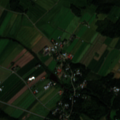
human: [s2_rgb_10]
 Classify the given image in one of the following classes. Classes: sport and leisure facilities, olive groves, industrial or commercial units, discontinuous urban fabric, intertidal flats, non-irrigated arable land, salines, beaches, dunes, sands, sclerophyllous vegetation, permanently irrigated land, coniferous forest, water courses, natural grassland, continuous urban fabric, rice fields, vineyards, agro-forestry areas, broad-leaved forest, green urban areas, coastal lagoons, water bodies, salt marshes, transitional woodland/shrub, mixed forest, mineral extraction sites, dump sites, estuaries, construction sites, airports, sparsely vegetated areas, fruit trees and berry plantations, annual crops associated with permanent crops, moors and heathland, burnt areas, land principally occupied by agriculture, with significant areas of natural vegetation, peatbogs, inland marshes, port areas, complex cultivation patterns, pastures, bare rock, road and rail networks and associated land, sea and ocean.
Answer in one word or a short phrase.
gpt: discontinuous urban fabric, non-irrigated arable land, land principally occupied by agriculture, with significant areas of natural vegetation, coniferous forest, mixed forest